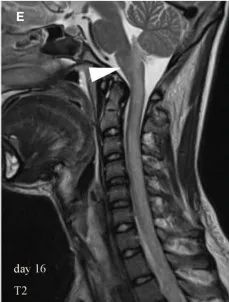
Magnetic resonance imaging (MRI) of the spinal cord during course of illness. MRI showed a longitudinally extensive transverse myelitis (LETM) of the cervical and thoracic spinal cord. In the beginning, the abnormal T2-weighted intramedullary signal hyperintensity appeared filigree, extended over more than seven vertebral segments and was most prominent in the anterior gray substance. Into the brain stem [, arrowhead.
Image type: radiology (mri)